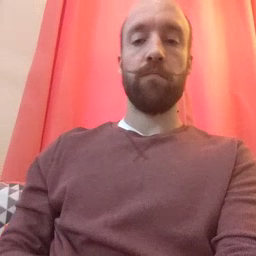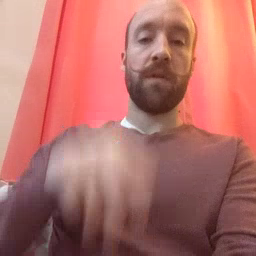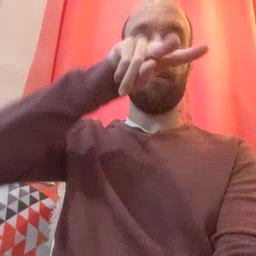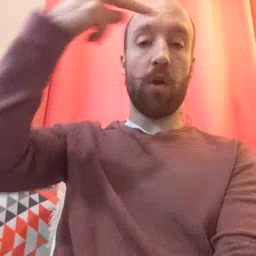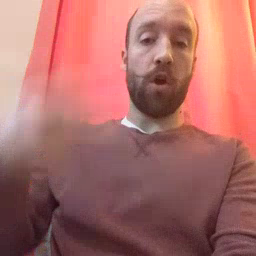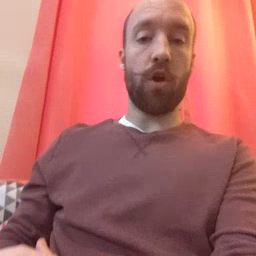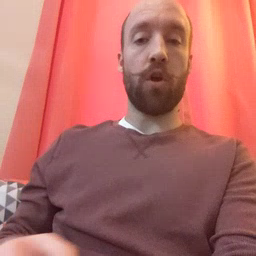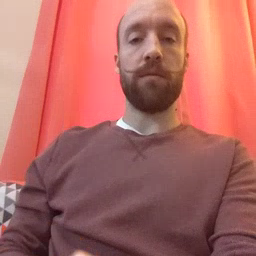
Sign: fall